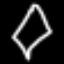
Label: diamond